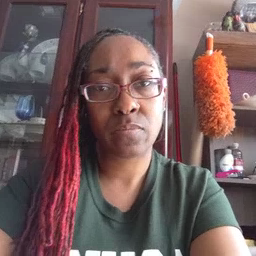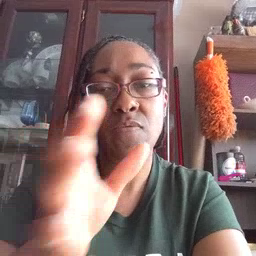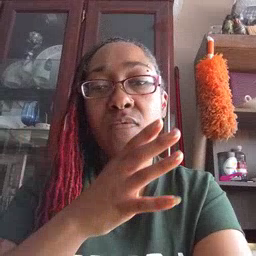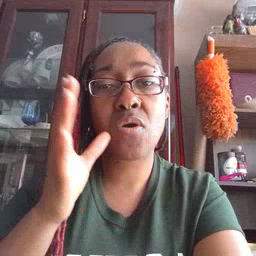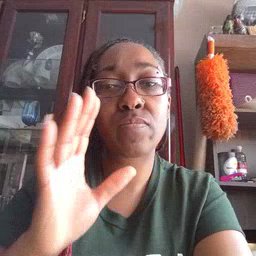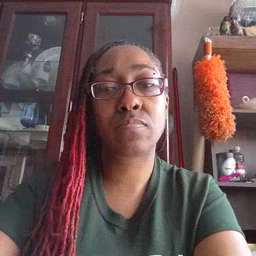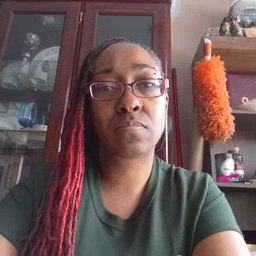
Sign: farm